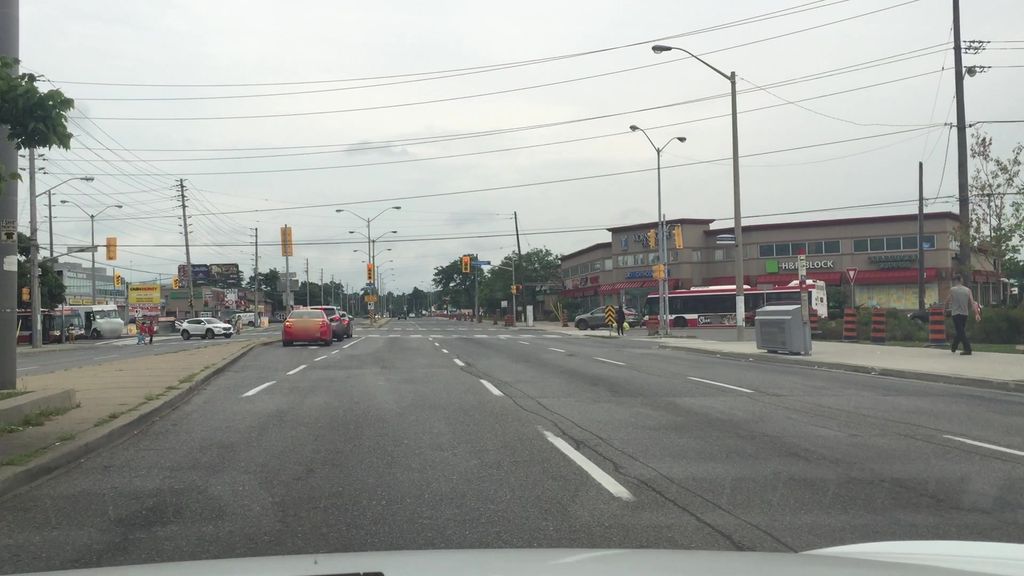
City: toronto